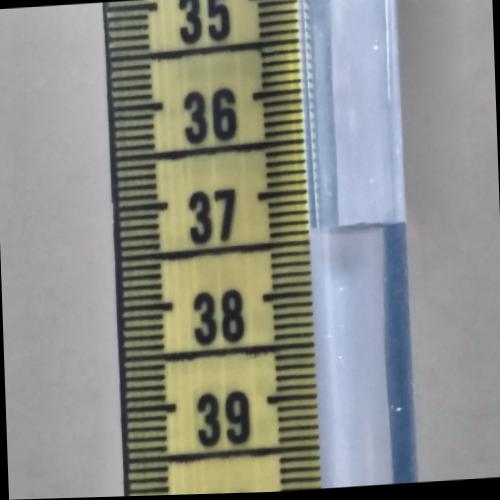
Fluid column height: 37.4 cm